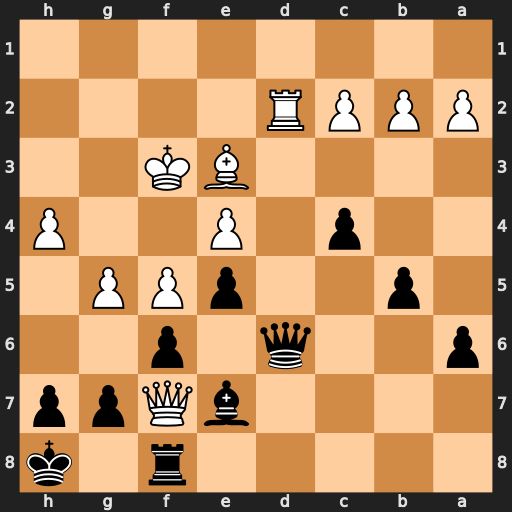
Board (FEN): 5r1k/4bQpp/p2q1p2/1p2pPP1/2p1P2P/4BK2/PPPR4/8
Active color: b
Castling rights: -
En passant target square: -
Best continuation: Rxf7 Rxd6 Bxd6